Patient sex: M
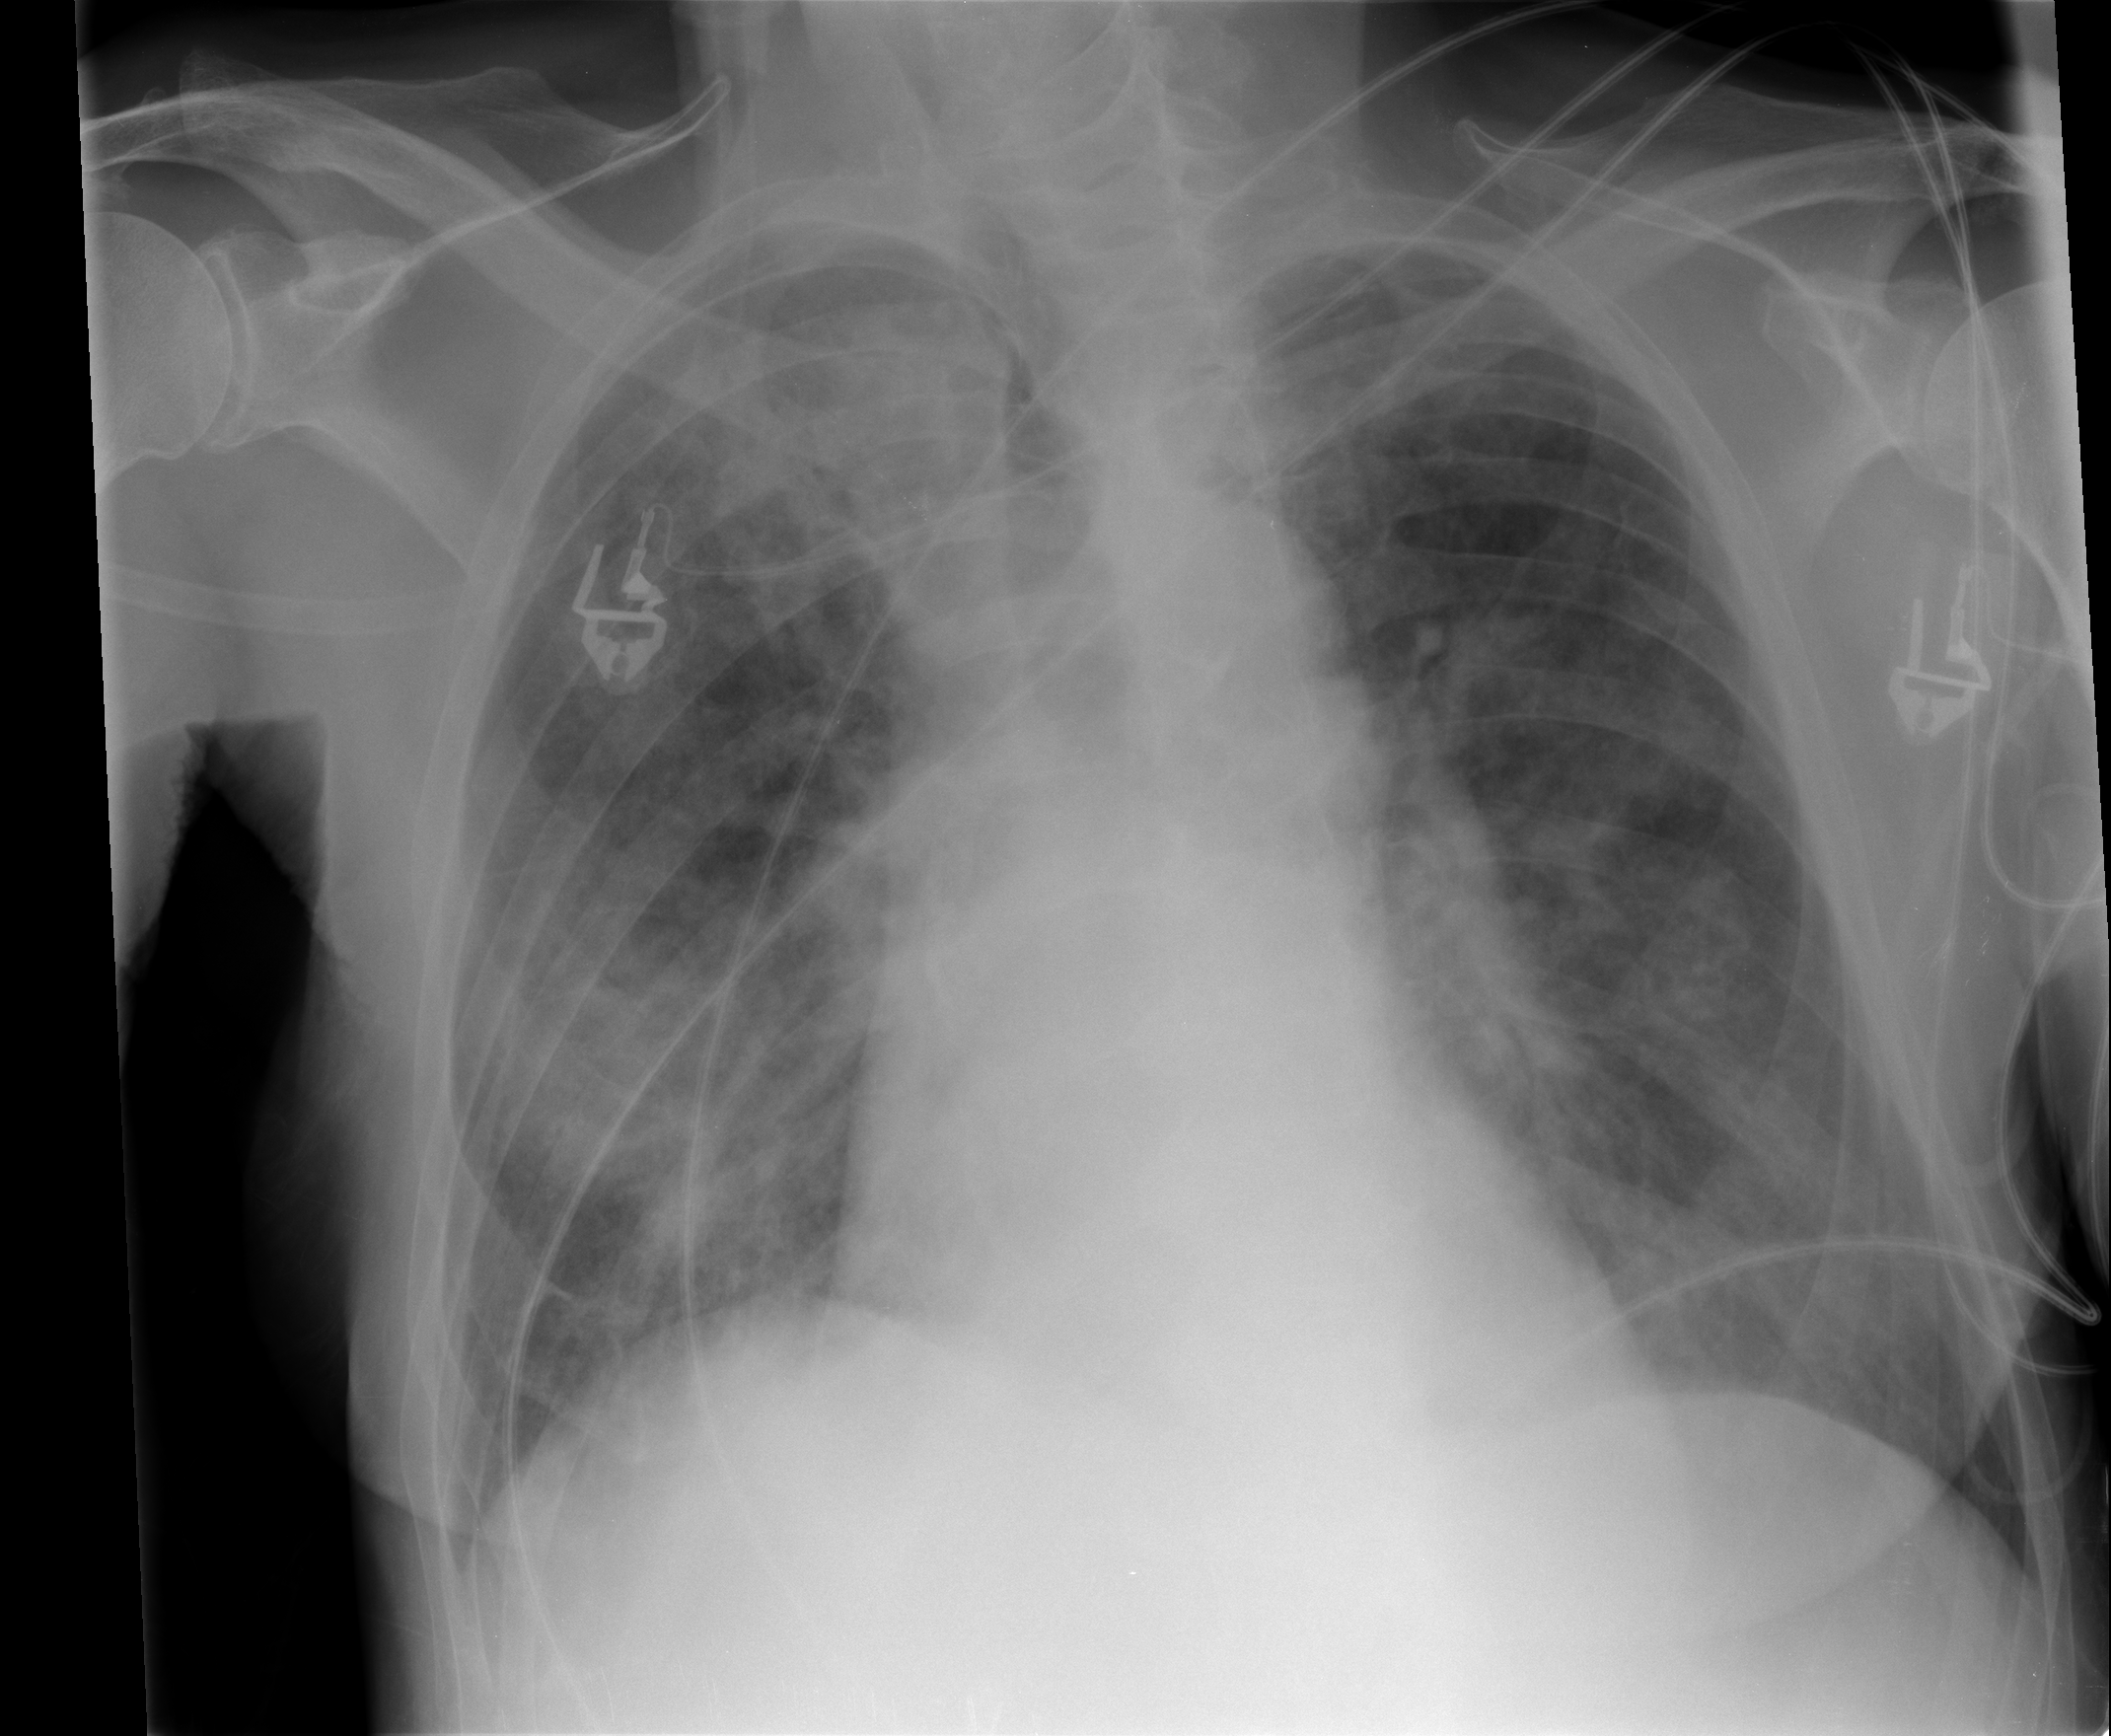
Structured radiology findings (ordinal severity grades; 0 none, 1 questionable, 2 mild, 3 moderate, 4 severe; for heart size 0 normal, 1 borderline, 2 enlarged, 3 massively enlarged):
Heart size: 0
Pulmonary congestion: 3
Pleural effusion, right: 0
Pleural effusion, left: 0
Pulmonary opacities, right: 3
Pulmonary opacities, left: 2
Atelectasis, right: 2
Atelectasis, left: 2